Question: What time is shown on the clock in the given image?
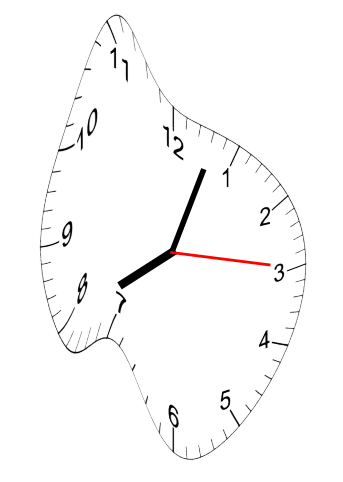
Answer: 08:03:15